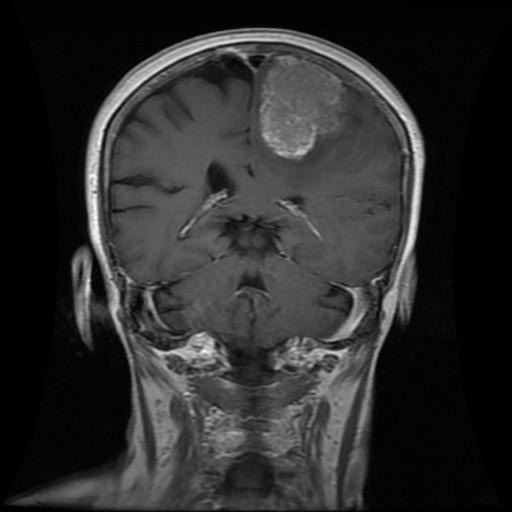
Label: meningioma